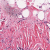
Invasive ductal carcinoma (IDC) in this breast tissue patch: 0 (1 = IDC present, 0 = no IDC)